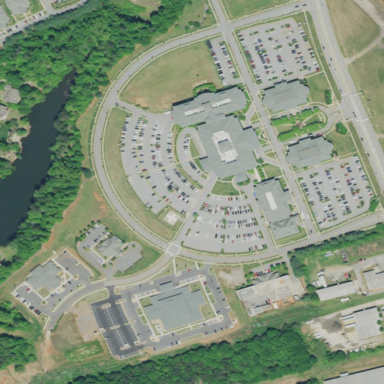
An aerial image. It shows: Healthcare facility identified as hospital.